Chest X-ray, AP view. Patient: 25 years old, sex F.
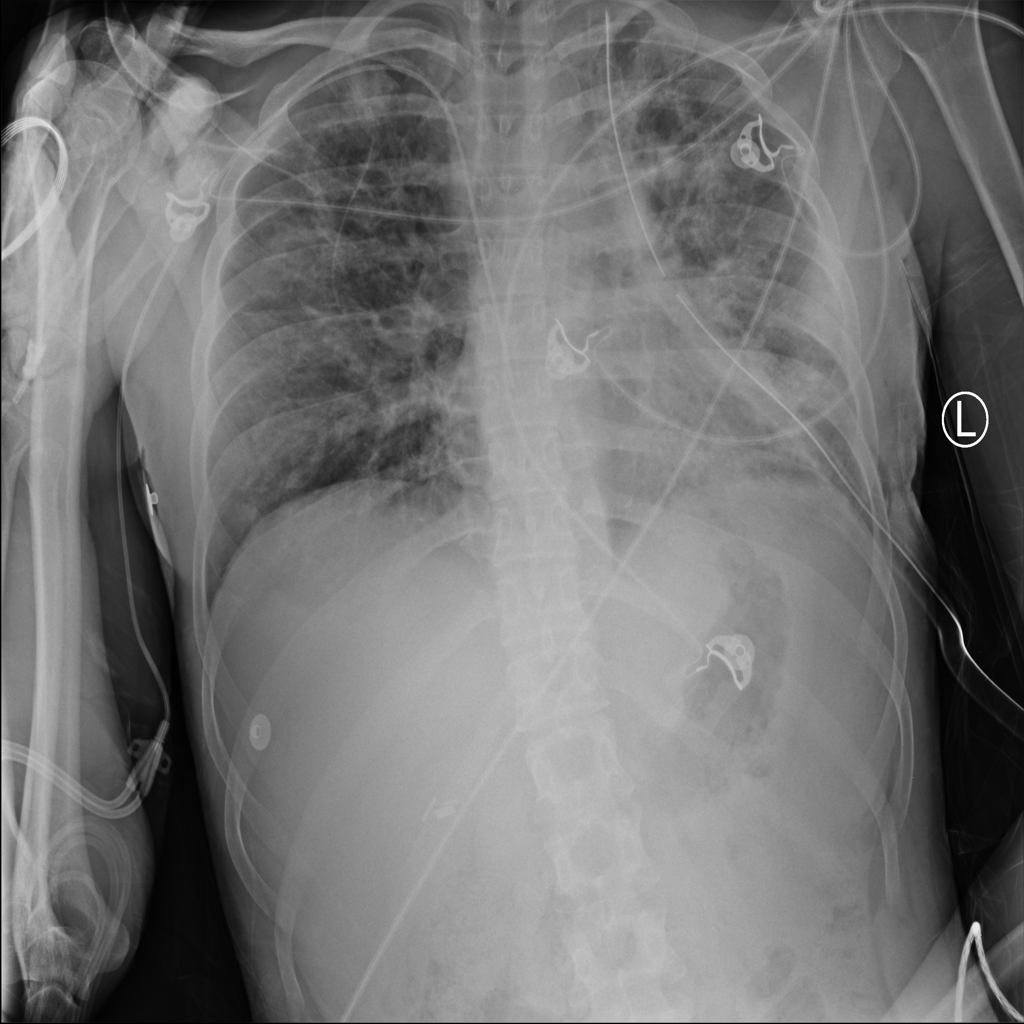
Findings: Infiltration